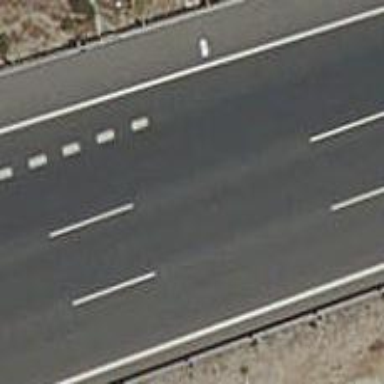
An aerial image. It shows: Motorway junction.